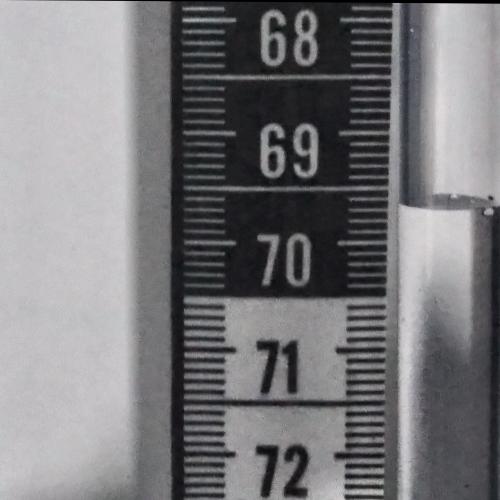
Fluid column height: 69.7 cm